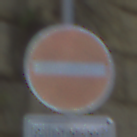
Verkehrszeichen: VerbotDerEinfahrt
Zusatzzeichen unten: BesondereFahrzeugeUndTransportgueter12
Umgebung: Outdoor, Urban
Tageszeit: Midday
Wetter: Clear
Licht: Natural
Jahreszeit: NotSpecified
Kontrast: LowContrast